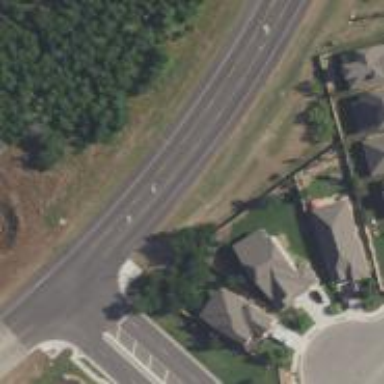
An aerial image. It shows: Asphalt road classified as tertiary.